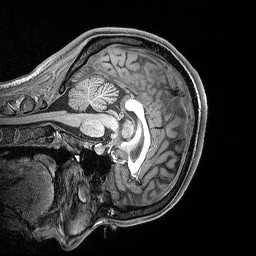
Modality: T1w
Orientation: sagittal
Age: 50
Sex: female
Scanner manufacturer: siemens
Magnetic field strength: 3 T
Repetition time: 2.3 s
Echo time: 0.00298 s